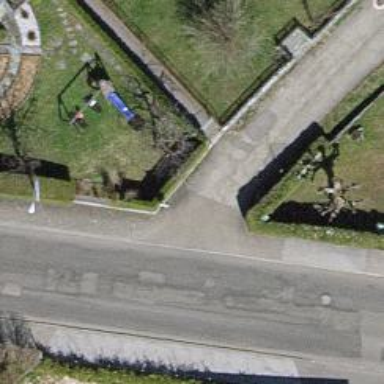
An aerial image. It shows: Evergreen hedge serving as barrier.